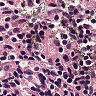
Metastatic tissue present: no